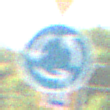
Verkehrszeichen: Kreisverkehr
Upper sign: VorfahrtGewaehren
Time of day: MorningAfternoon
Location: Outdoor (Suburban)
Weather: Clear
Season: NotSpecified
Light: Natural